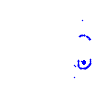
Particle: kaon